Question: Is it possible to override the value of a settings created in a settings file (Settings.settings) to be in a app.config or web.config?
I have a project ('SO.Example') that has a Settings.setting file that defines a setting 'SetMeToNull':

I have another project ('SO.Example.Web') that uses 'SO.Example'. I would like to set 'SetMeToNull' to null in the 'So.Exmaple.Web''s web.config:
'''
<SO.Example.Properties.Settings>
<setting name="SetMeToNull" serializeAs="String">
<value>[[NULL]]</value>
</setting>
</SO.Example.Properties.Settings>
'''
Obviously there are ways to work around this if it's not possible, but it would be convenient if it was possible.
This may seam like an odd requirement when in most cases an empty string could comfortably sit in for a null string. At the moment, however, I'm faced with a case where a null string does not have the same meaning as an empty string. For the sake of the argument, let's just say 'SO.Example' is a 3rd party library and I have no control over it. (Ie refactoring it would take more time than it's worth).
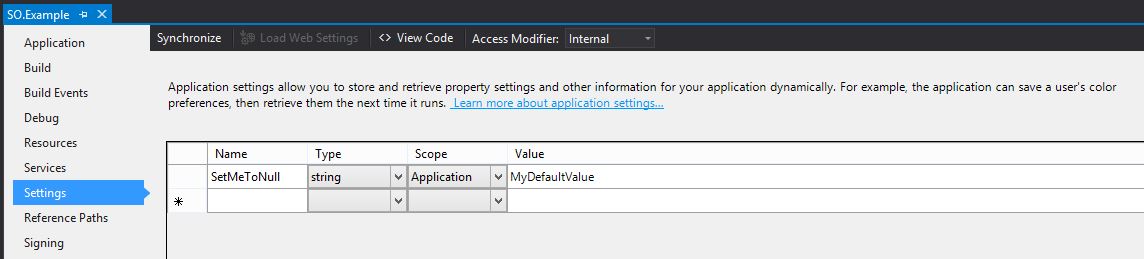
Answer: You can open the settings file with the XML editor instead of the default editor and set it manually to:
'''
<Setting Name="Setting" Type="System.String" Scope="User">
<Value Profile="(Default)"></Value>
</Setting>
'''
But I wonder if it makes any sense to have a setting set to null..